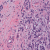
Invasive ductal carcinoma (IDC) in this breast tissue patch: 1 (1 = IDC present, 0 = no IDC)